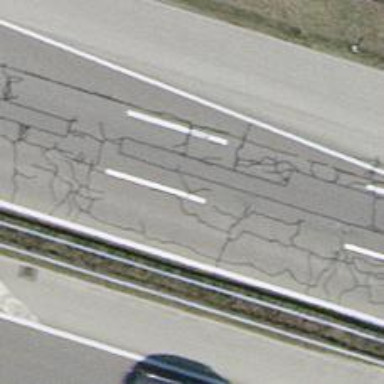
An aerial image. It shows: Asphalt motorway.